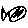
Label: fish